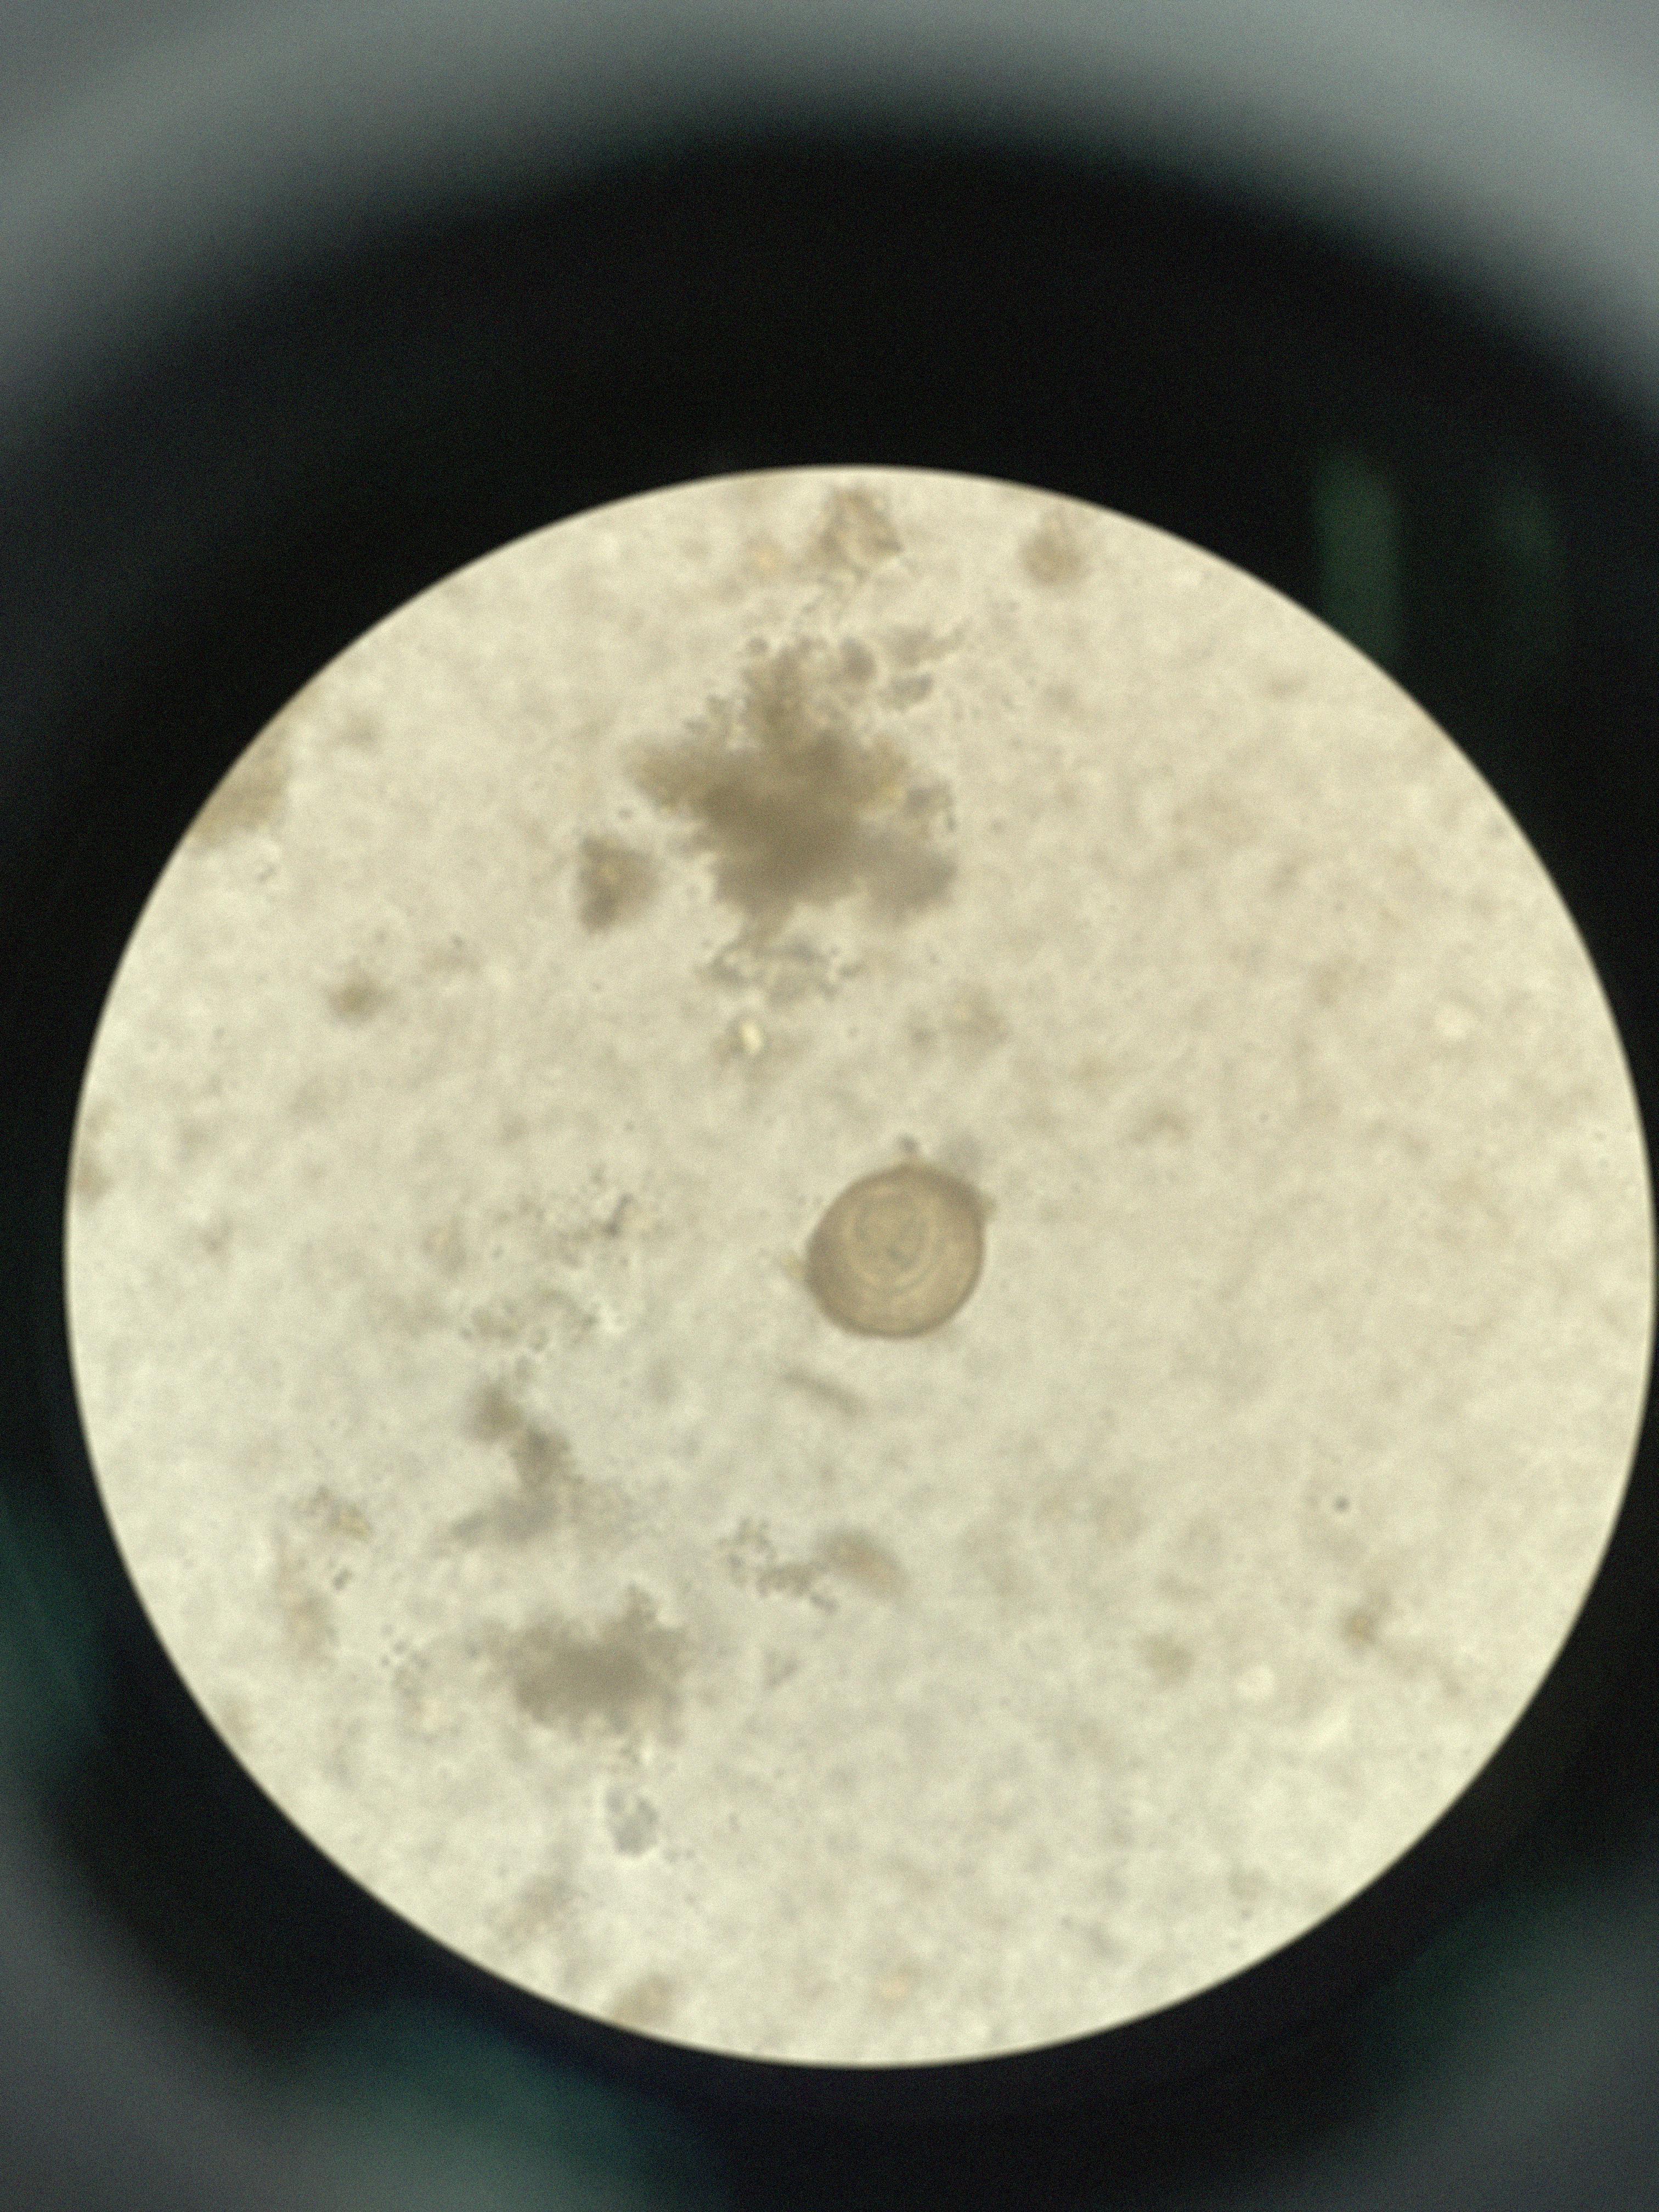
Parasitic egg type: Hymenolepis diminuta